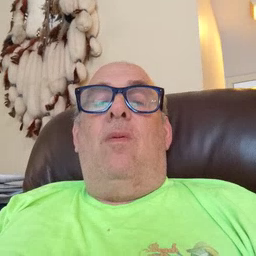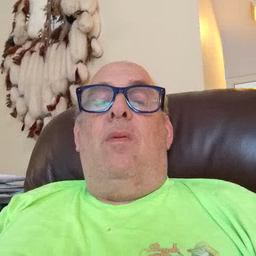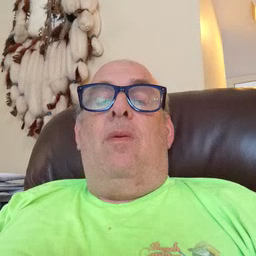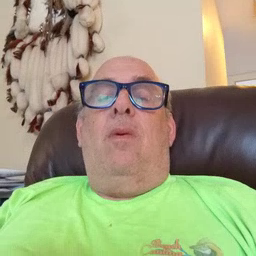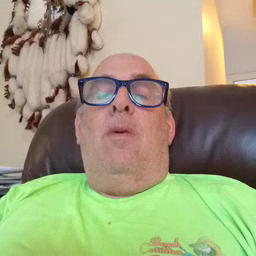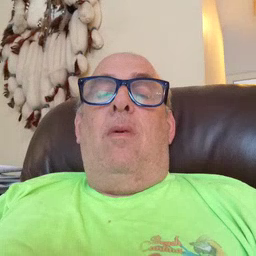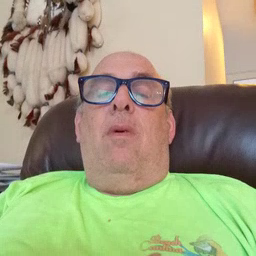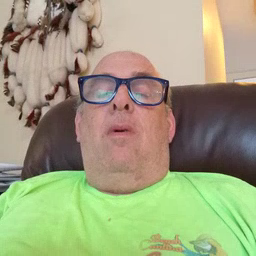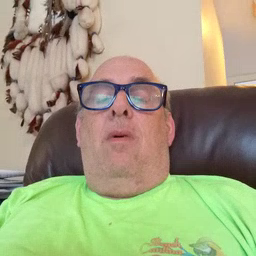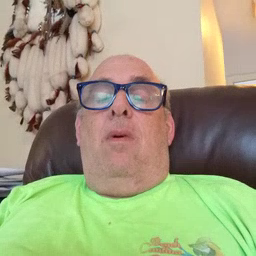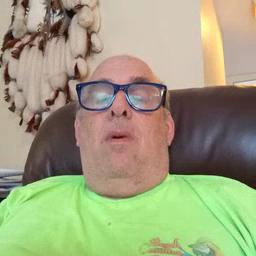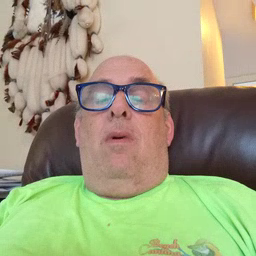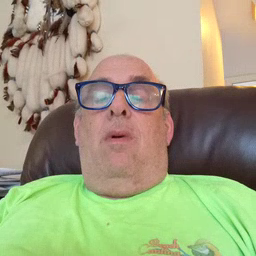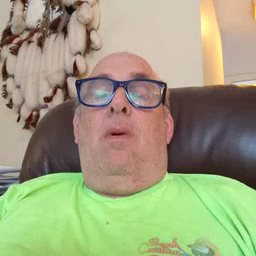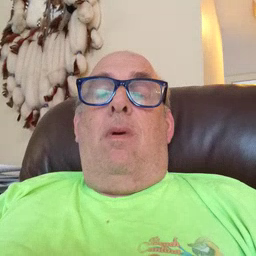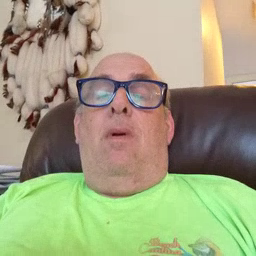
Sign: goose